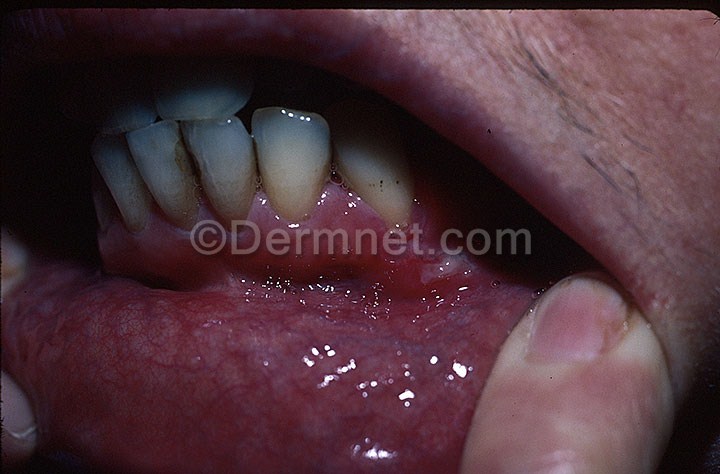
Disease: Bullous Disease Photos